Brain MRI, t1w sequence, axial 2D slice.
Patient: age 44, sex F, weight 95 kg, height 1.95 m
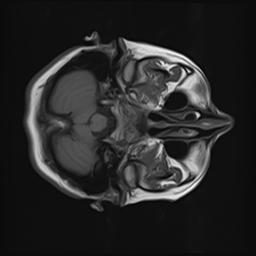